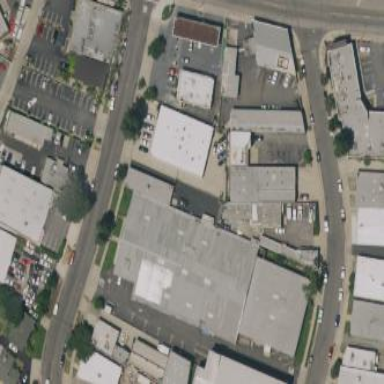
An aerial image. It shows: Warehouse building used for warehousing.